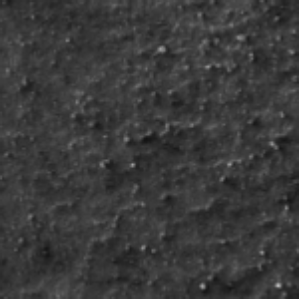
Label: frost